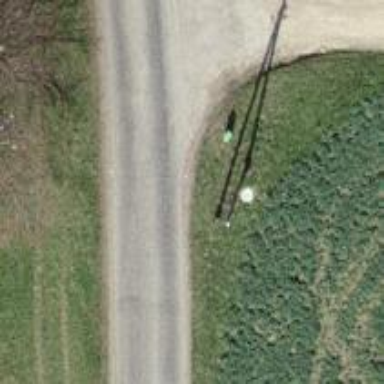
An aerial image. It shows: Power pole.